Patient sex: M
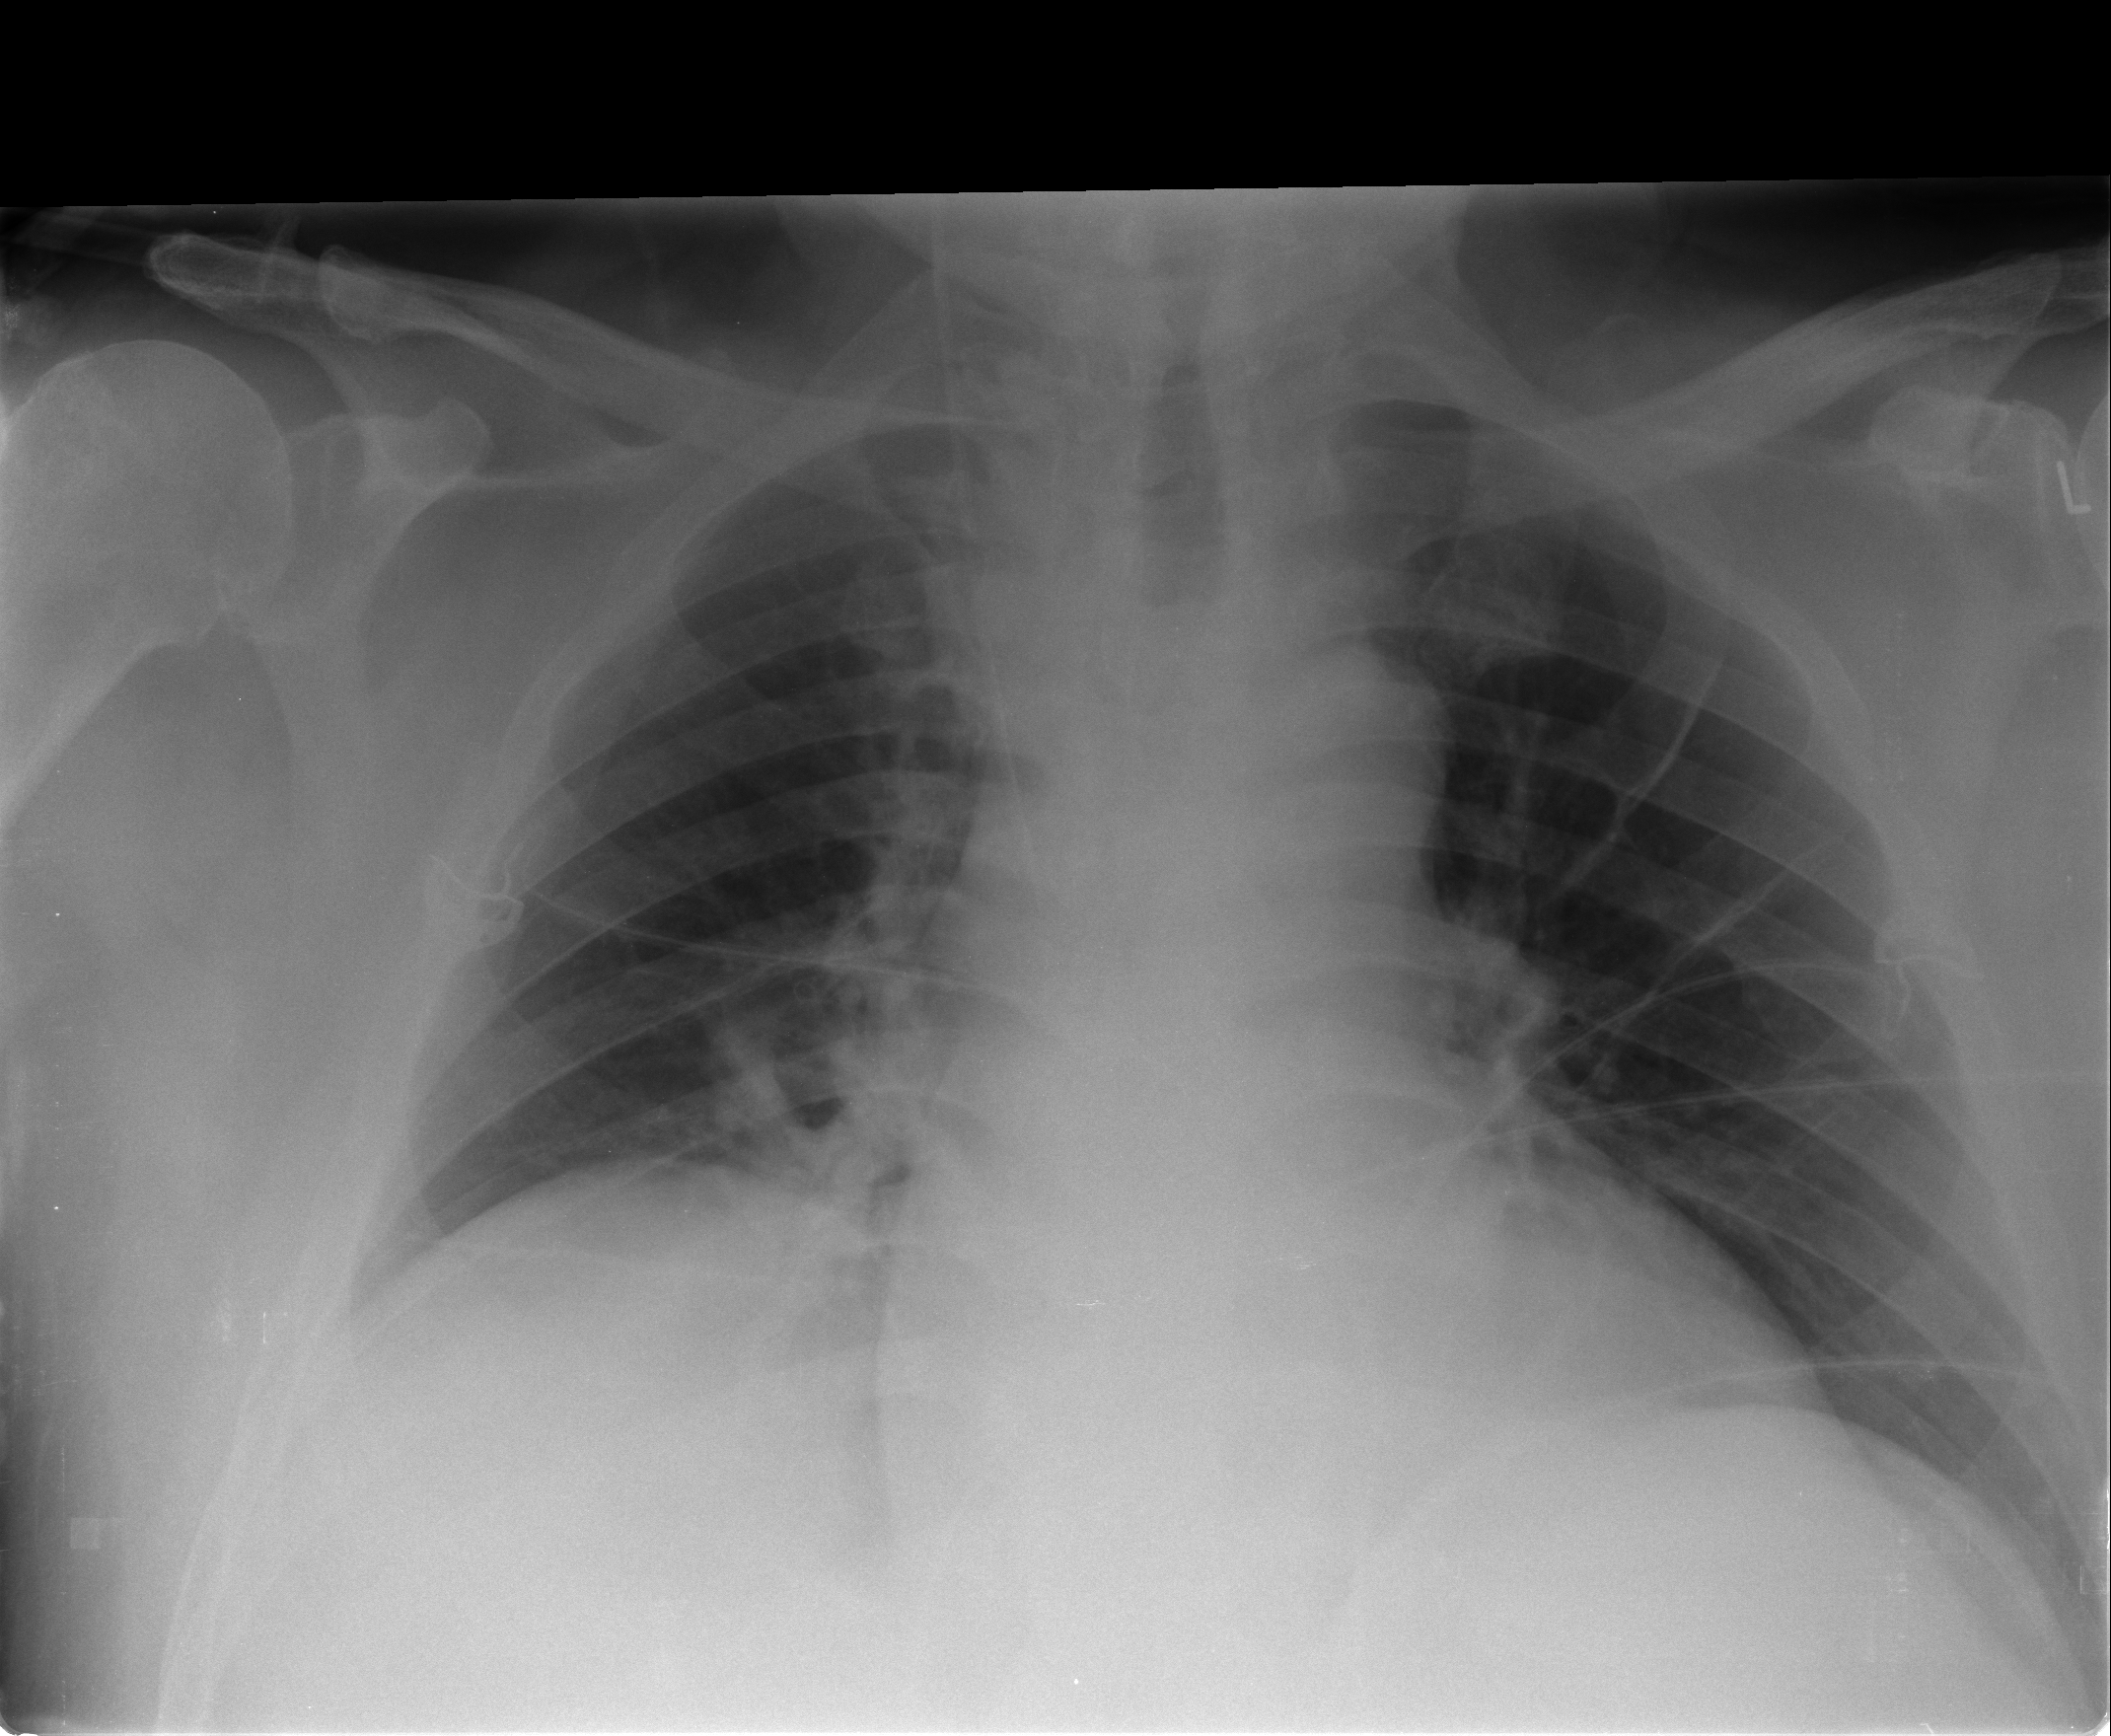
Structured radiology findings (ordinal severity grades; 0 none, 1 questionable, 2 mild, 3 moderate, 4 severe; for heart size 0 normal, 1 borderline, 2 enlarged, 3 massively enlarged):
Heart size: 1
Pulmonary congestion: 1
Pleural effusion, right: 0
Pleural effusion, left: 0
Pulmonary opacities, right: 1
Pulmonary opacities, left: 0
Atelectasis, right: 2
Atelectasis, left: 0